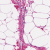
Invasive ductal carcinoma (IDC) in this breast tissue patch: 0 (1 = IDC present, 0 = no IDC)